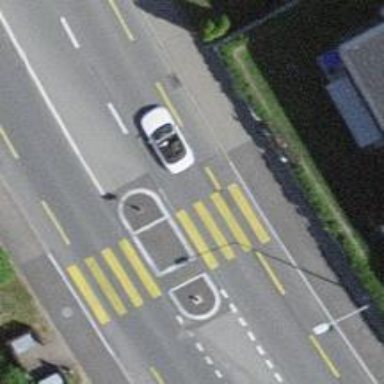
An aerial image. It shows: Footway with zebra crossing.